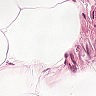
Metastatic tissue present: no